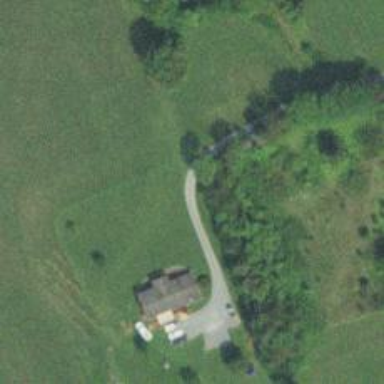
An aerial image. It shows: Driveway.